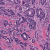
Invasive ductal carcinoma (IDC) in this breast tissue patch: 1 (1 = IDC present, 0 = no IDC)